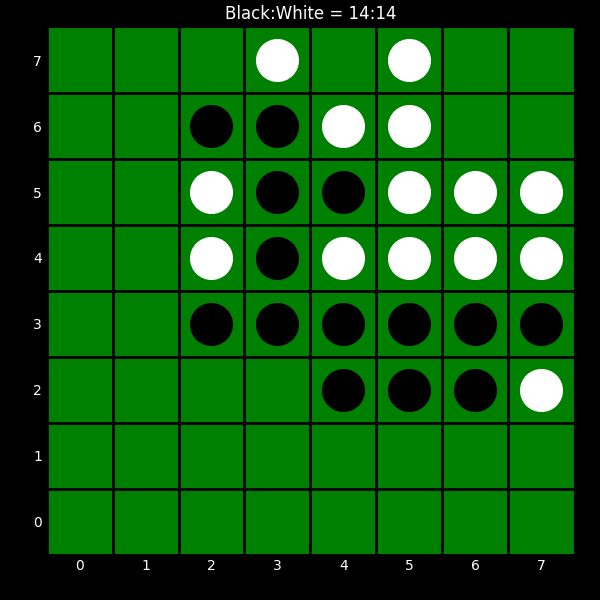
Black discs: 14
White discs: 14